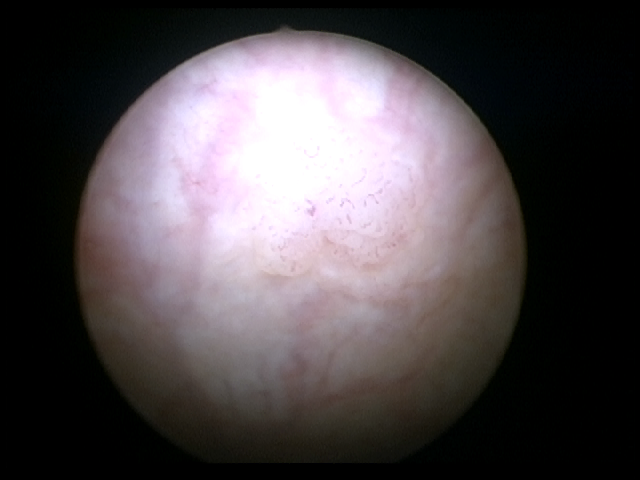
Modality: WLC
Class: Non-malignant
Subclass: BenignNOS
Lesion: L1
Morphology: Papillary
Bladder cancer association: No